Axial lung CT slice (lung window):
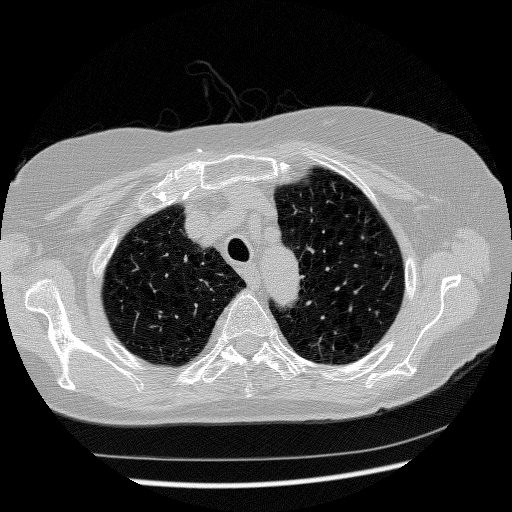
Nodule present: no